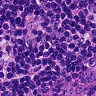
Metastatic tissue present: no